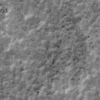
Label: not_dusty